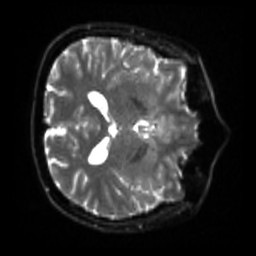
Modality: sbref
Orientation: axial
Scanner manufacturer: siemens
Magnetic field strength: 3 T
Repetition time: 4 s
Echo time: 0.0594 s